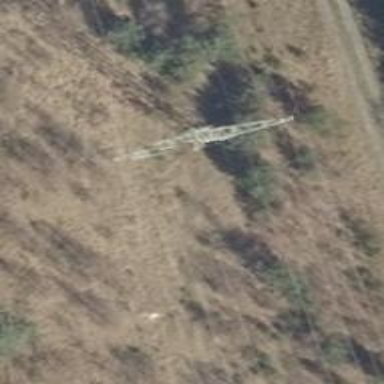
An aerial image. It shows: Power line in the image.